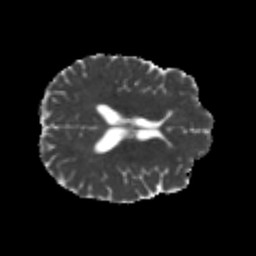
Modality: MD
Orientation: axial
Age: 22
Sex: male
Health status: healthy
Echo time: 0.074 s